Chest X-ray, AP view. Patient: 73 years old, sex M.
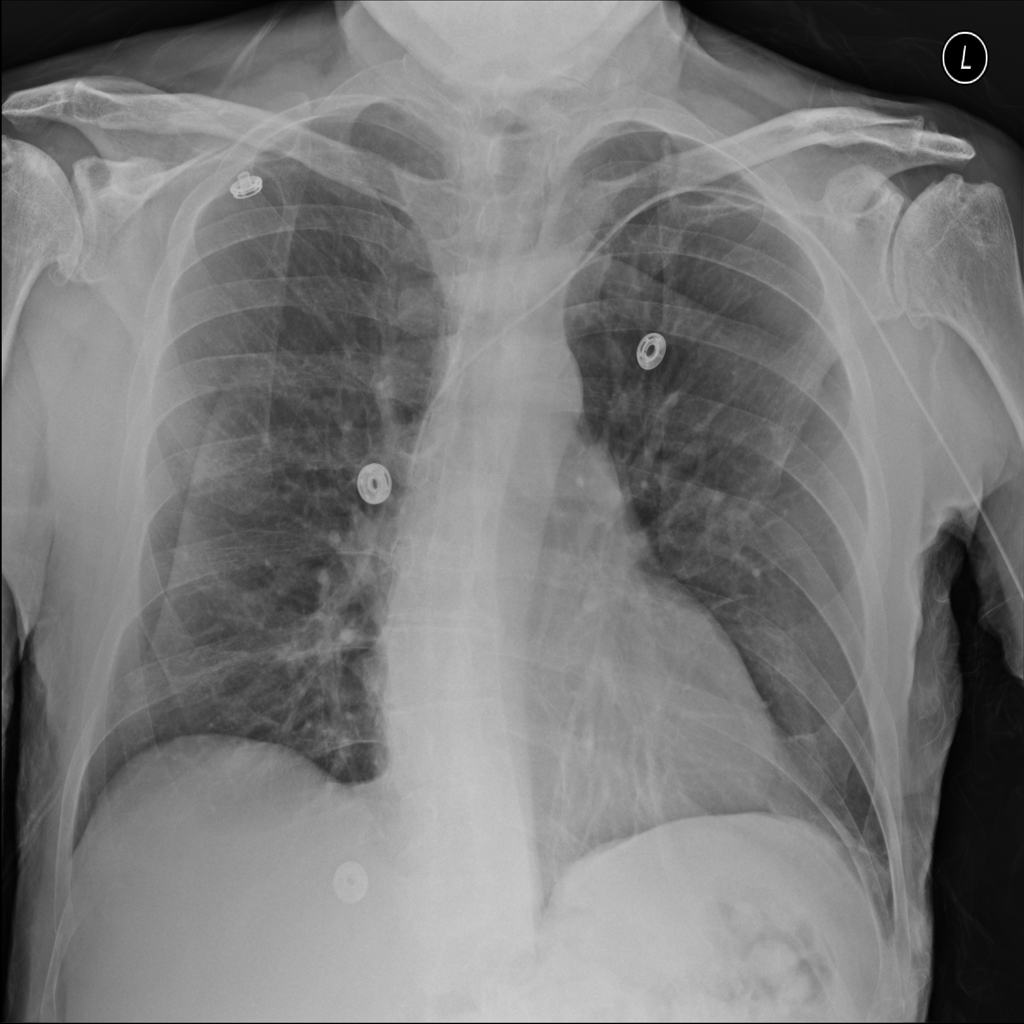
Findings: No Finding